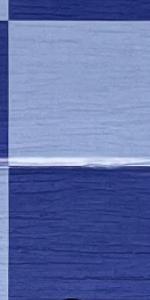
Label: Empty